Interaction volume radius: 5 \u00c5
Interaction volume height: 45 \u00c5
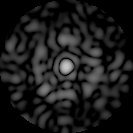
Disorder parameter: 0.7852